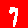
Digit: 7